Field crop: maize
Growth stage: 2
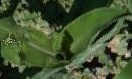
Species: maize